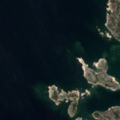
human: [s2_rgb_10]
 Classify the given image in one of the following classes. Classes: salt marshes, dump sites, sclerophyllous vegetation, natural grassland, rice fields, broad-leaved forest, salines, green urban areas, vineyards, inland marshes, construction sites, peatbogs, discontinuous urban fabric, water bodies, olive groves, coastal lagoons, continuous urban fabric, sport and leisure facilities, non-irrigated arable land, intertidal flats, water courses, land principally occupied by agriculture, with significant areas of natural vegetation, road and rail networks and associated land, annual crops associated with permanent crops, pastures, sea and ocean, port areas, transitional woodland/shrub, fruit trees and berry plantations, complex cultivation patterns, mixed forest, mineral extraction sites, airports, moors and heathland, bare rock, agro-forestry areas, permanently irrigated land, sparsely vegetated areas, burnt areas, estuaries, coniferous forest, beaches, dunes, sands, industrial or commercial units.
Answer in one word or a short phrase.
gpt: bare rock, sea and ocean